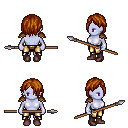
a pixel art fantasy rpg character, female body template, dark elf, purple skin, leather shoulder armor, gold greaves, brunette bangs hairstyle, maroon shoes, spear, four views (front, back, left, right), 2x2 character sprite sheet, small pixel art, hard edges, no anti-aliasing